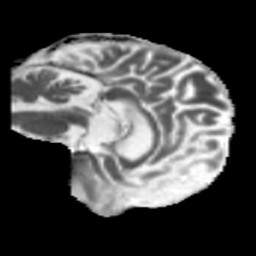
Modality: MD
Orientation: sagittal
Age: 58
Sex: male
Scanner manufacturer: siemens
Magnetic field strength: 3 T
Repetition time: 5.47 s
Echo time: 0.0854 s